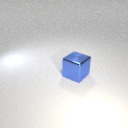
large blue metal cube